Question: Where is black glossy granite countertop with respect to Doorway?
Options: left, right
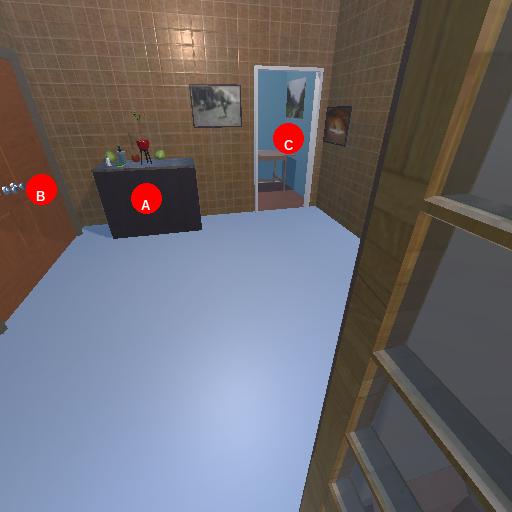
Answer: left